Question: I created the following data and plot. How can I replace the p-value with symbols?
- - -
Is there a package for it? Can anyone offer an example?
I found that I can add "label = "p.signif" to stat_compare_means, but it display "ns" instead of not displaying it.
'''
df <- data.frame("Class" = c("A","A","A","A","A","A","A","A","A",
"B","B","B","B","B","B","B","B","B",
"C","C","C","C","C","C","C","C","C"),
"Subject" = c("Math","Math","Math","Reading","Reading","Reading","Writing","Writing","Writing",
"Math","Math","Math","Reading","Reading","Reading","Writing","Writing","Writing",
"Math","Math","Math","Reading","Reading","Reading","Writing","Writing","Writing"),
"Score" = c(round(runif(27,0,100))))
library("ggplot2")
comp <- list (c("A","B"), c("A", "C"), c("B", "C"))
ggplot(data = df, aes(x = Class, y = Score, color = Subject)) +
facet_wrap(~Subject) +
geom_violin(trim = FALSE) +
stat_compare_means(aes(group = Subject), method = "t.test", comparisons = comp)
'''

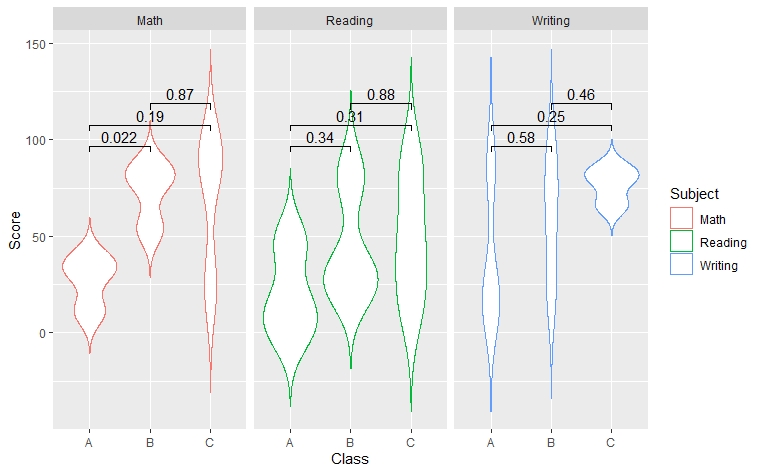
Answer: Obviously, you are using 'functions' of 'ggpubr' package. Adding 'label = "p.signif", hide.ns = TRUE' will do:
'''
ggplot(data = df, aes(x = Class, y = Score, color = Subject)) +
facet_wrap(~Subject) +
geom_violin(trim = FALSE) +
stat_compare_means(aes(group = Subject), method = "t.test",
label = "p.signif", hide.ns = TRUE,
comparisons = comp)
'''
<URL>